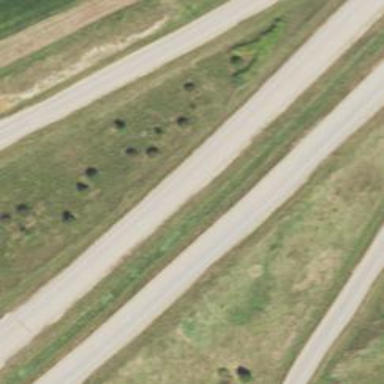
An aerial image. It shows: Motorway with motorroad.